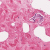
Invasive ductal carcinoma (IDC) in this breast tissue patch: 0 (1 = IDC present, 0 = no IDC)